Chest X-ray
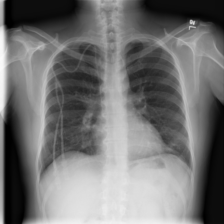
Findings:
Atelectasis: negative
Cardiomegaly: negative
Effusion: negative
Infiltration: negative
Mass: negative
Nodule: negative
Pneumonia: negative
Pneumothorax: negative
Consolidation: negative
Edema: negative
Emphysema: negative
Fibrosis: negative
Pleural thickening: negative
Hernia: negative